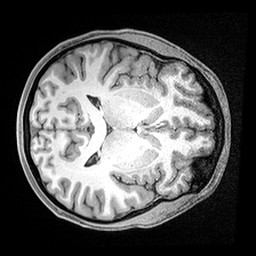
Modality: T1w
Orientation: axial
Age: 28
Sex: female
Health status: healthy
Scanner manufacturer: siemens
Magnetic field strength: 3 T
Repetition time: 2.4 s
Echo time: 0.00217 s